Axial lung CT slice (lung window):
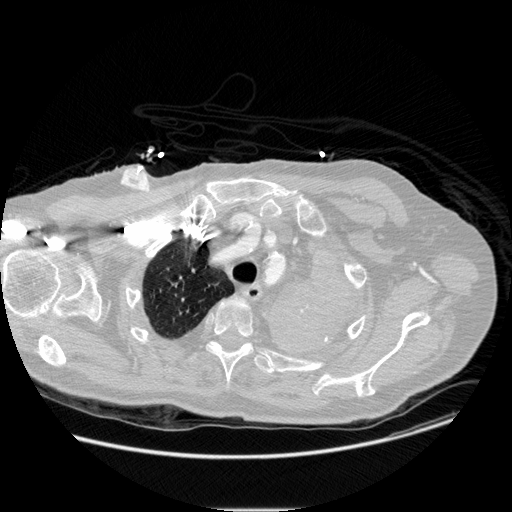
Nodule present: no